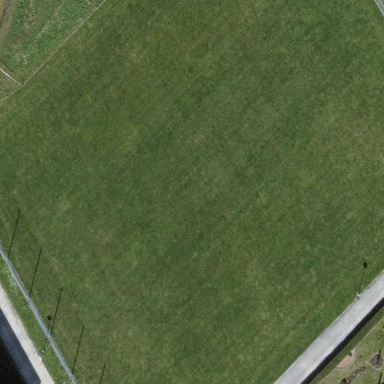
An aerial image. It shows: Soccer pitch for leisure land activities.